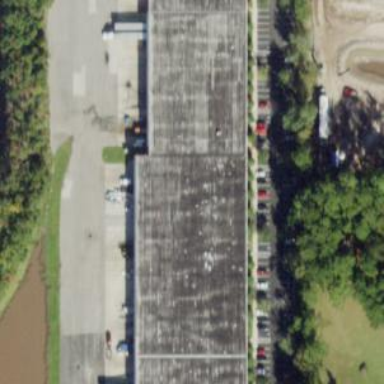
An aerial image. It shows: Warehouse.